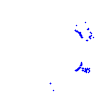
Particle: proton